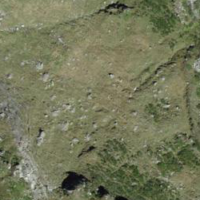
EUNIS habitat code: 26
Species observed at this site:
Marmota marmota